Interaction volume radius: 5 \u00c5
Interaction volume height: 30 \u00c5
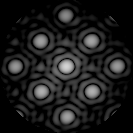
Disorder parameter: 0.04759